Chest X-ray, PA view. Patient: 12 years old, sex F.
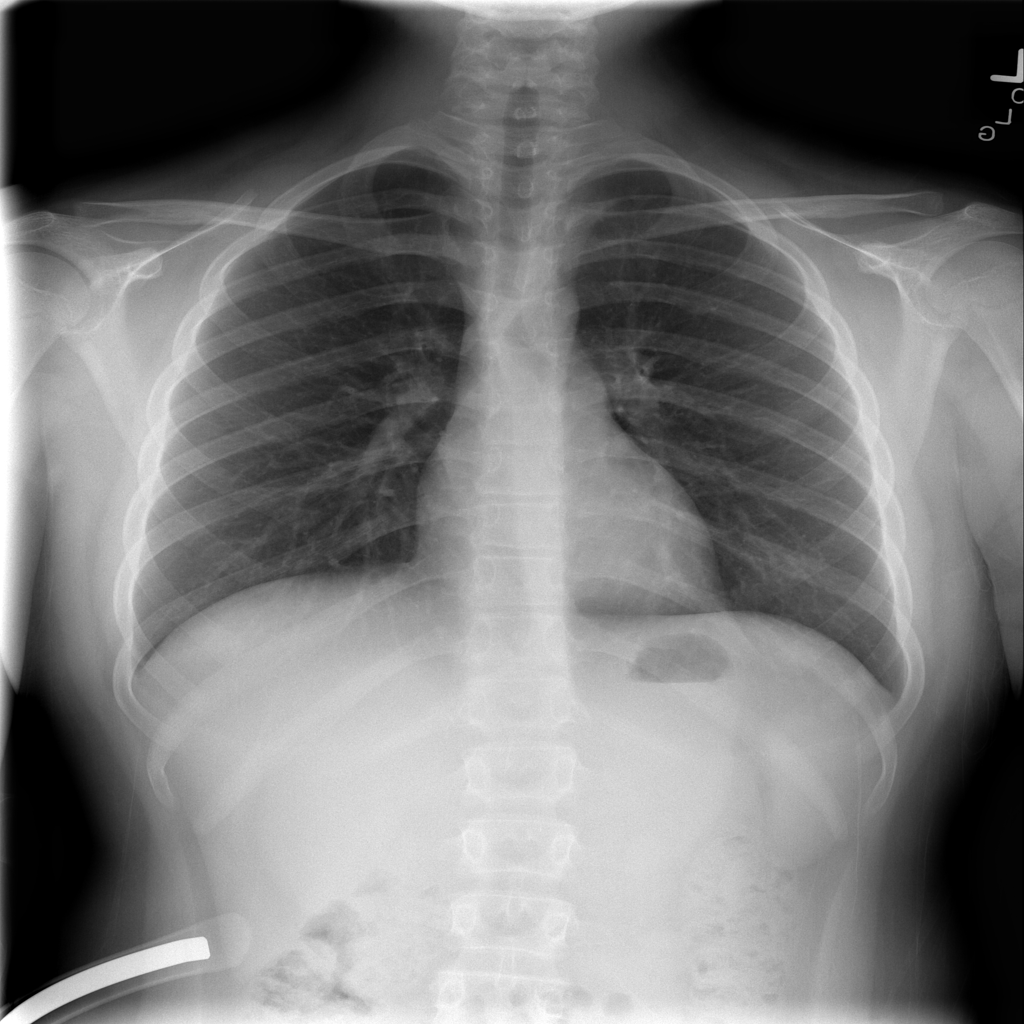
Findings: No Finding